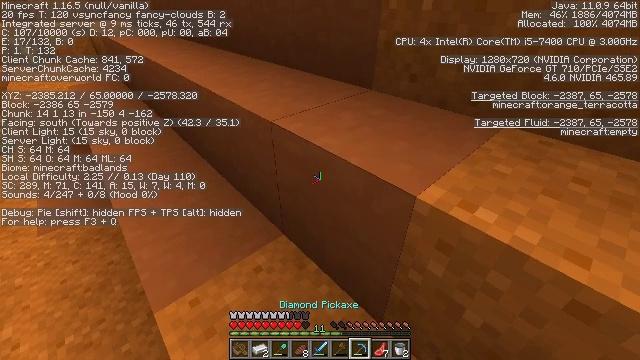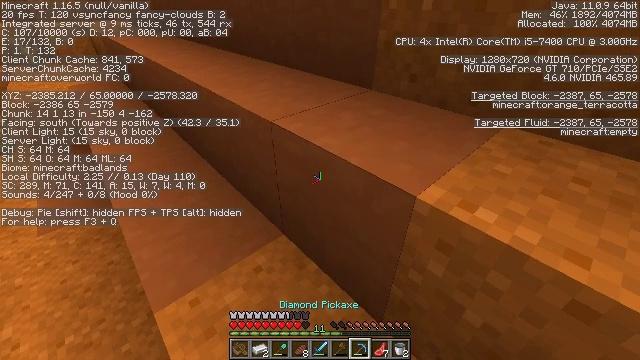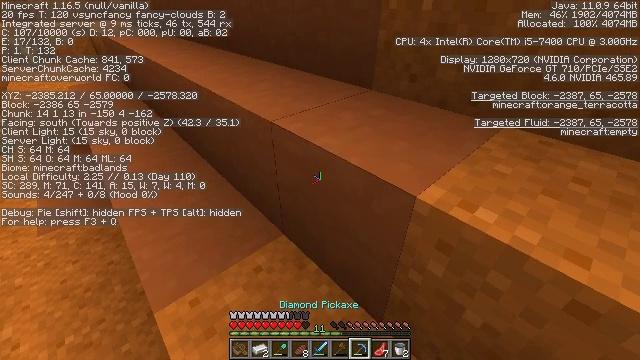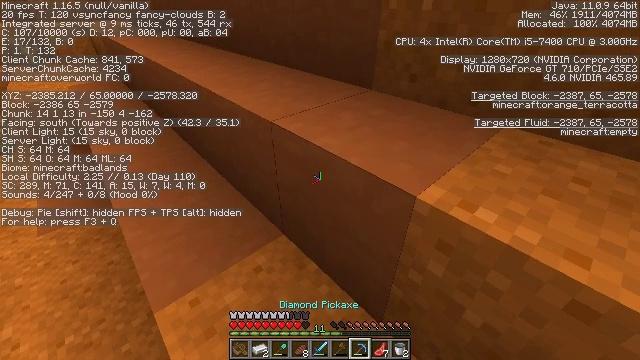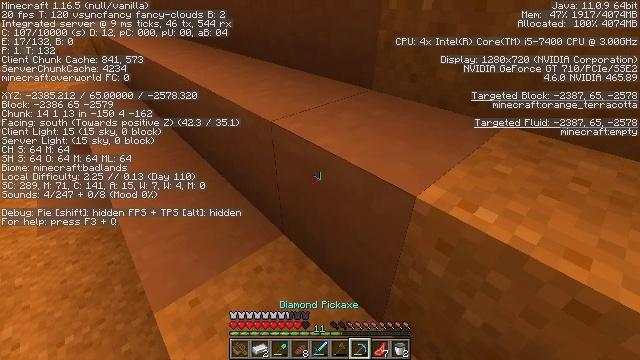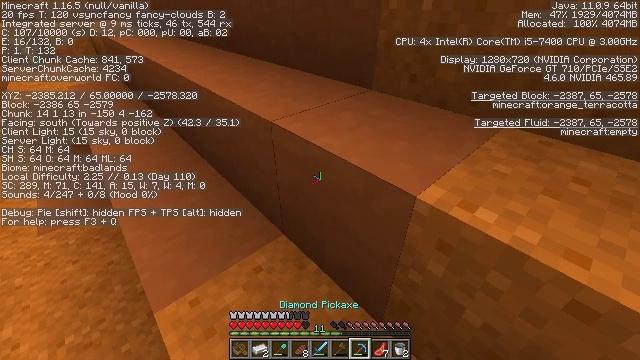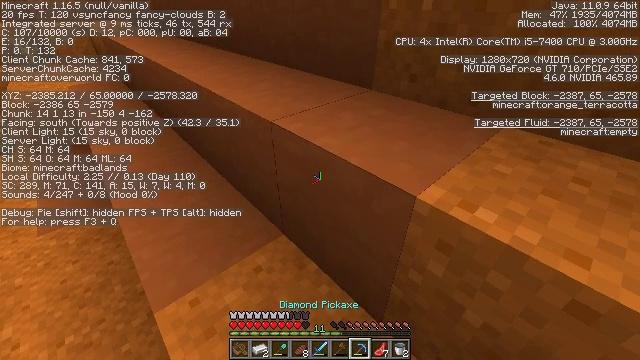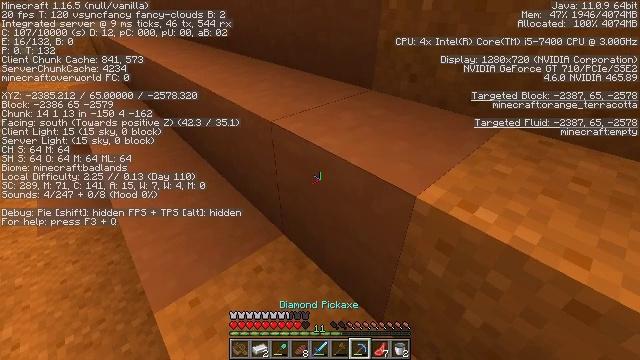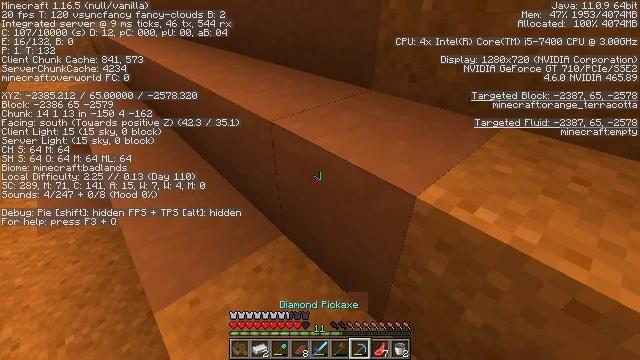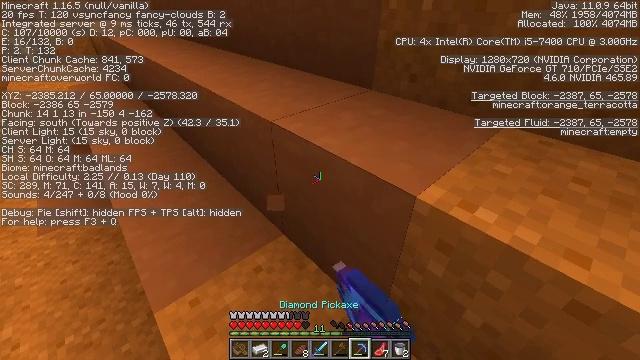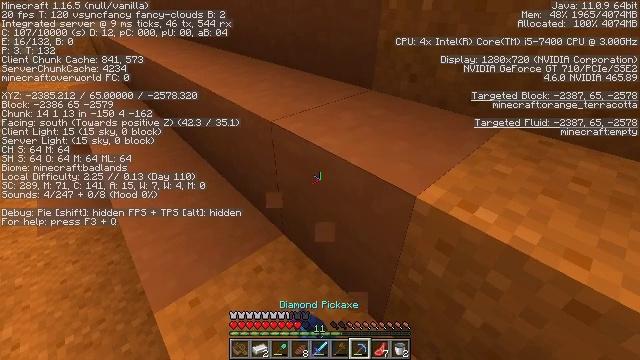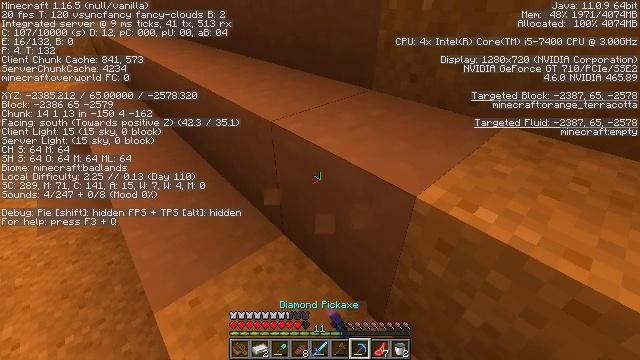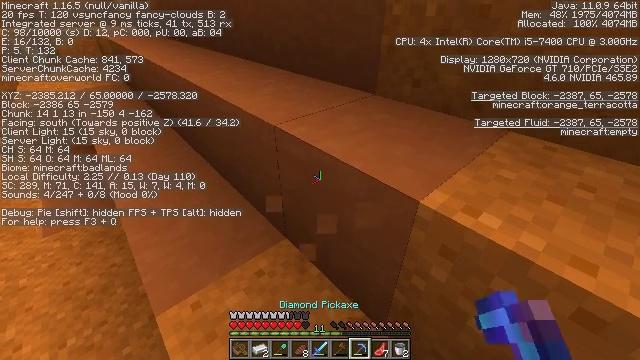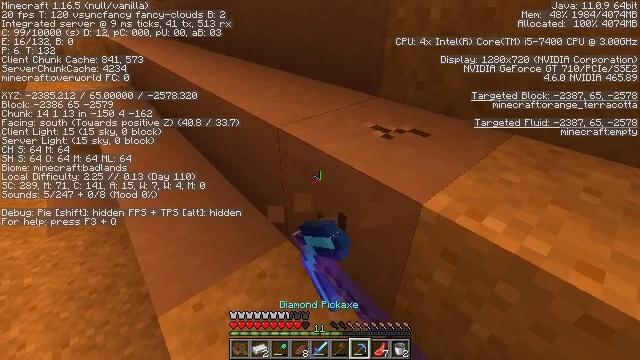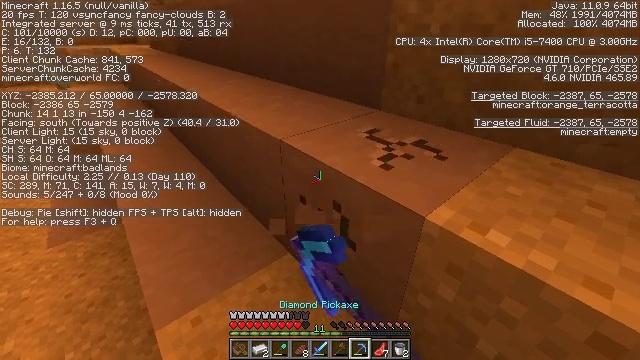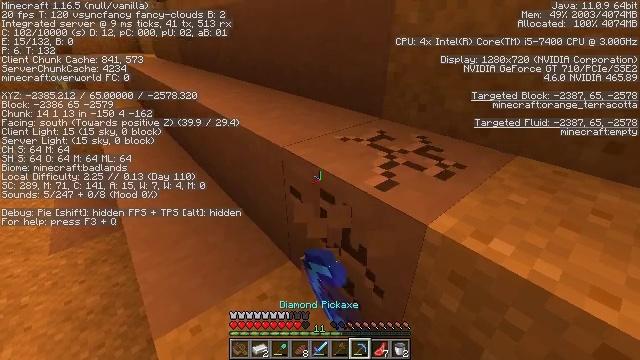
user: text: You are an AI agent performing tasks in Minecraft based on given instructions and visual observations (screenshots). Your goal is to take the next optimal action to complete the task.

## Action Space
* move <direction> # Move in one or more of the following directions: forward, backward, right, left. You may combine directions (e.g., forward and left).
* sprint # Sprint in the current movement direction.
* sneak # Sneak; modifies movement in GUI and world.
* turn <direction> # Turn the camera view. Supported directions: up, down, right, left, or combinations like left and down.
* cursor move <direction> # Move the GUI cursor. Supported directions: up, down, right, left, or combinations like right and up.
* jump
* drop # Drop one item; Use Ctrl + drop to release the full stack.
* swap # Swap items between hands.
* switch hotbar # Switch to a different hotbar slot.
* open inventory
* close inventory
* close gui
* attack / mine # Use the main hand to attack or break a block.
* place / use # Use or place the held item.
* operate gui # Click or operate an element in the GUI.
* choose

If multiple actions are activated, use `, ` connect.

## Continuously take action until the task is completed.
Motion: motion action
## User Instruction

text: Mine the orange terracotta block.
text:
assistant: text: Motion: no_op
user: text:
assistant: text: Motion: no_op
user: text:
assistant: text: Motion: no_op
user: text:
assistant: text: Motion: no_op
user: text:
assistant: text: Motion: no_op
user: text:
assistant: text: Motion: no_op
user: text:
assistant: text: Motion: no_op
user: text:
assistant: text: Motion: attack / mine
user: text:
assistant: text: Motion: attack / mine
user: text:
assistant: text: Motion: attack / mine
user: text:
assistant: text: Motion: attack / mine
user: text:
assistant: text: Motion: attack / mine
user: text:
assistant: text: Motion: attack / mine
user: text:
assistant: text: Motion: turn up, attack / mine
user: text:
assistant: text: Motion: turn up, attack / mine
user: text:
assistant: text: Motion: turn up, attack / mine
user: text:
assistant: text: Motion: turn up, attack / mine
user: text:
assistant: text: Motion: turn up, attack / mine
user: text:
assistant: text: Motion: attack / mine
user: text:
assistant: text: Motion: attack / mine
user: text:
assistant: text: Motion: attack / mine
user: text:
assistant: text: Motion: attack / mine
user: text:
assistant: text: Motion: attack / mine
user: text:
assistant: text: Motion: turn left, attack / mine
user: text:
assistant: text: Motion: move forward, turn left, attack / mine
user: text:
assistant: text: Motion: move forward, attack / mine
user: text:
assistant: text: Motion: move forward, attack / mine
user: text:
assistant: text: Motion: attack / mine
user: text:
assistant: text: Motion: turn left, attack / mine
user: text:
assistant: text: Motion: turn left, attack / mine